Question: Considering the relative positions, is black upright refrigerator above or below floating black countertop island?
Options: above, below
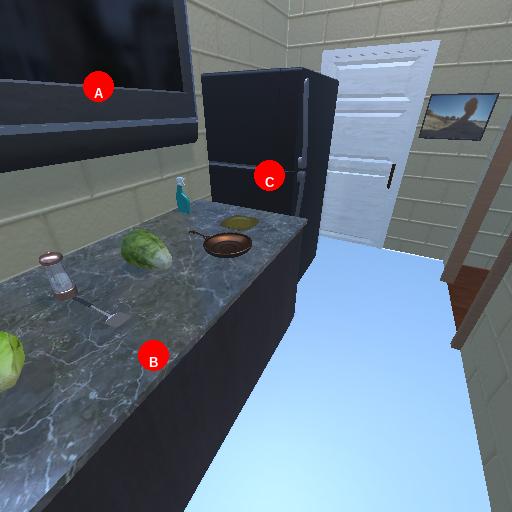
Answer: above